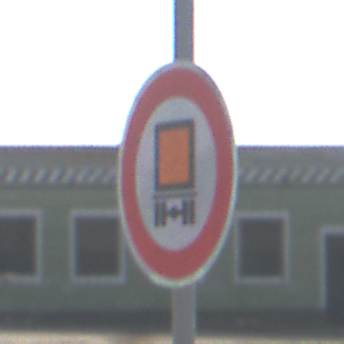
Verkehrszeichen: VerbotKennzeichnungspflichtigeKraftfahrzeugeGefaehrlicheGueter
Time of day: Midday
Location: Outdoor (Suburban)
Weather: PartlyCloudy
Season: NotSpecified
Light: Natural